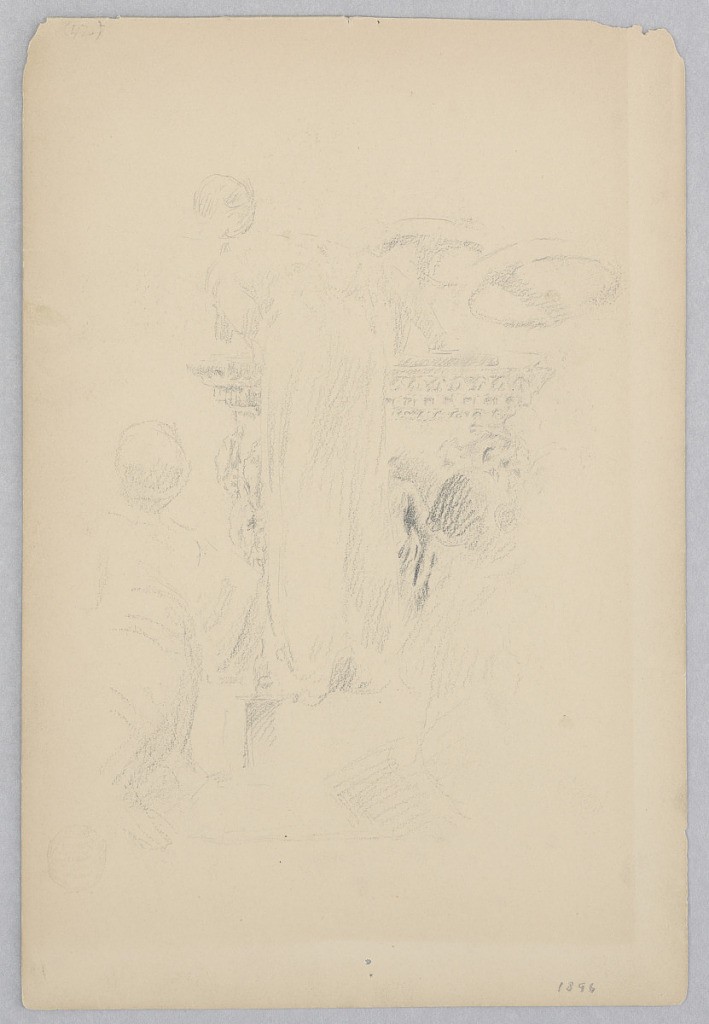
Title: Study for a kneeling woman, “Vintage Festival,” Mendelssohn Glee Club, New York
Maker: Robert Frederick Blum, American, 1857–1903
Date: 1896
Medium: Graphite on wove paper
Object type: Drawing
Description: Sketch of a woman kneeling beside a fountain.